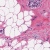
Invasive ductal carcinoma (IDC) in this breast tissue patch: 1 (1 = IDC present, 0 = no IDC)